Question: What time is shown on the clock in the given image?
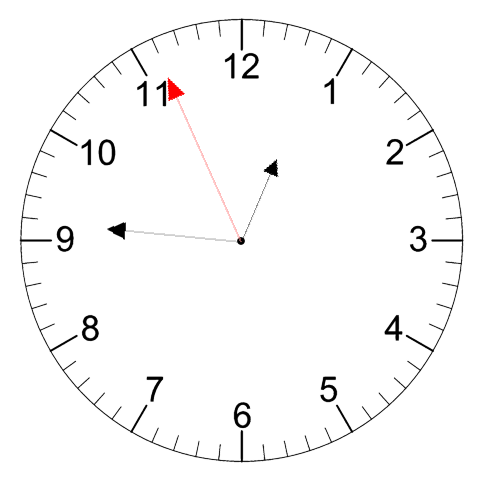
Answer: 12:45:56